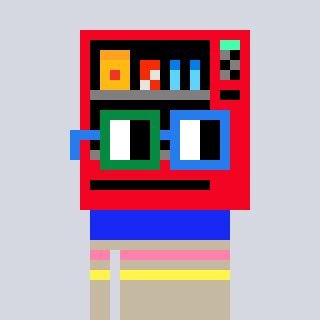
a pixel art character with square green and blue glasses, a vending machine-shaped head and a bege-colored body on a cool background